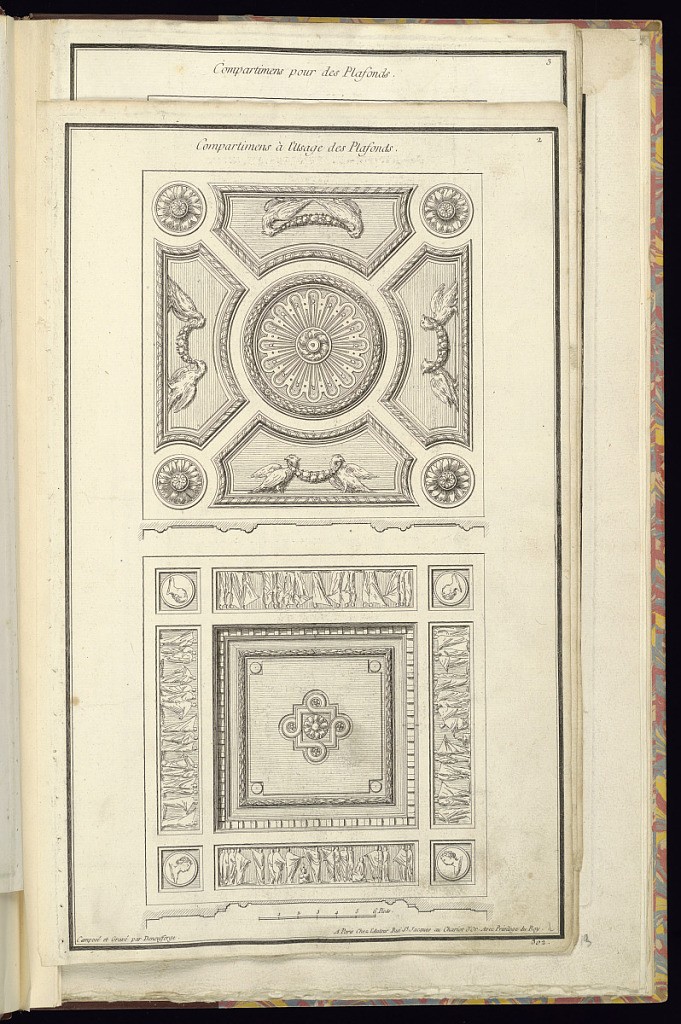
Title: Compartimens à l’Usage des Plafonds
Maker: Jean-François de Neufforge, Flemish, 1714 – 1791
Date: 1763
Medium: Etching and engraving on laid paper
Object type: Print
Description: Two designs for ceiling ornament decorated with neoclassical motifs including festoons of fruit, rosettes, leaf and geometric moldings, roundel profile portraits, and friezes with figures. A plan view of the designs in relief is included below each design, with a scale along the bottom. The plate is titled, numbered, and signed.